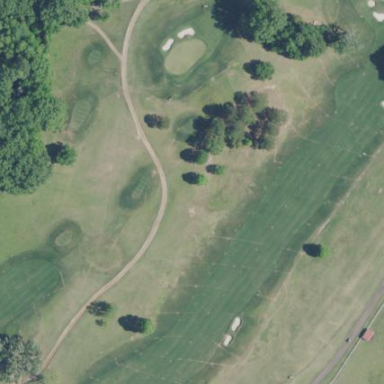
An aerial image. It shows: Rough area on grassy golf course.